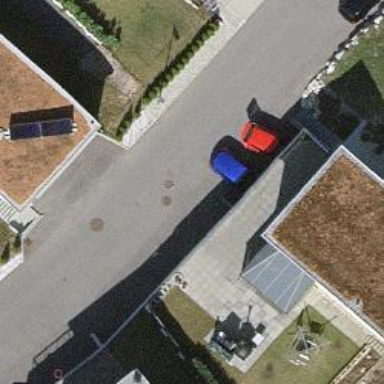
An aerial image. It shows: Residential road with no sidewalk.